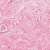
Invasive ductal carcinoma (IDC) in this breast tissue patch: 0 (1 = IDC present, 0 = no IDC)